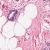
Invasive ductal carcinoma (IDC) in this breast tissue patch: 0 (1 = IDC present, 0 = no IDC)